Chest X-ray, PA view. Patient: 55 years old, sex F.
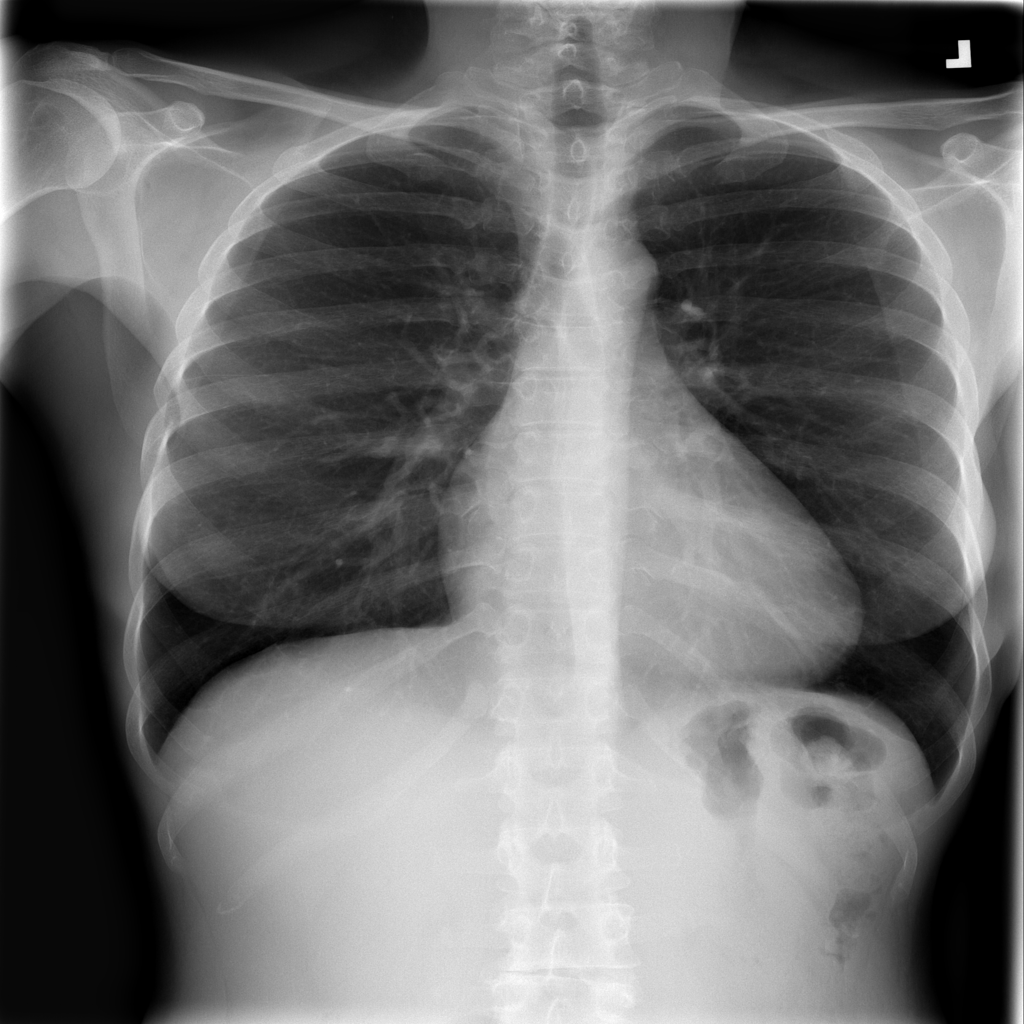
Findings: Infiltration